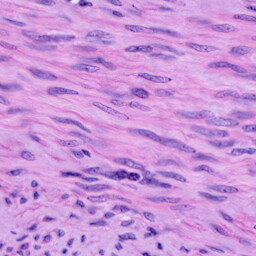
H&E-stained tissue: Cervix